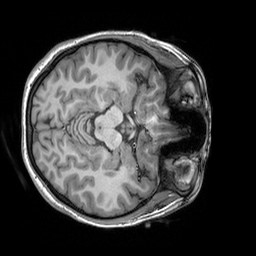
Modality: T1w
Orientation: axial
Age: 18
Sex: female
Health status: healthy
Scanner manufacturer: siemens
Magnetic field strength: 3 T
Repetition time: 2.3 s
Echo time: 0.00303 s